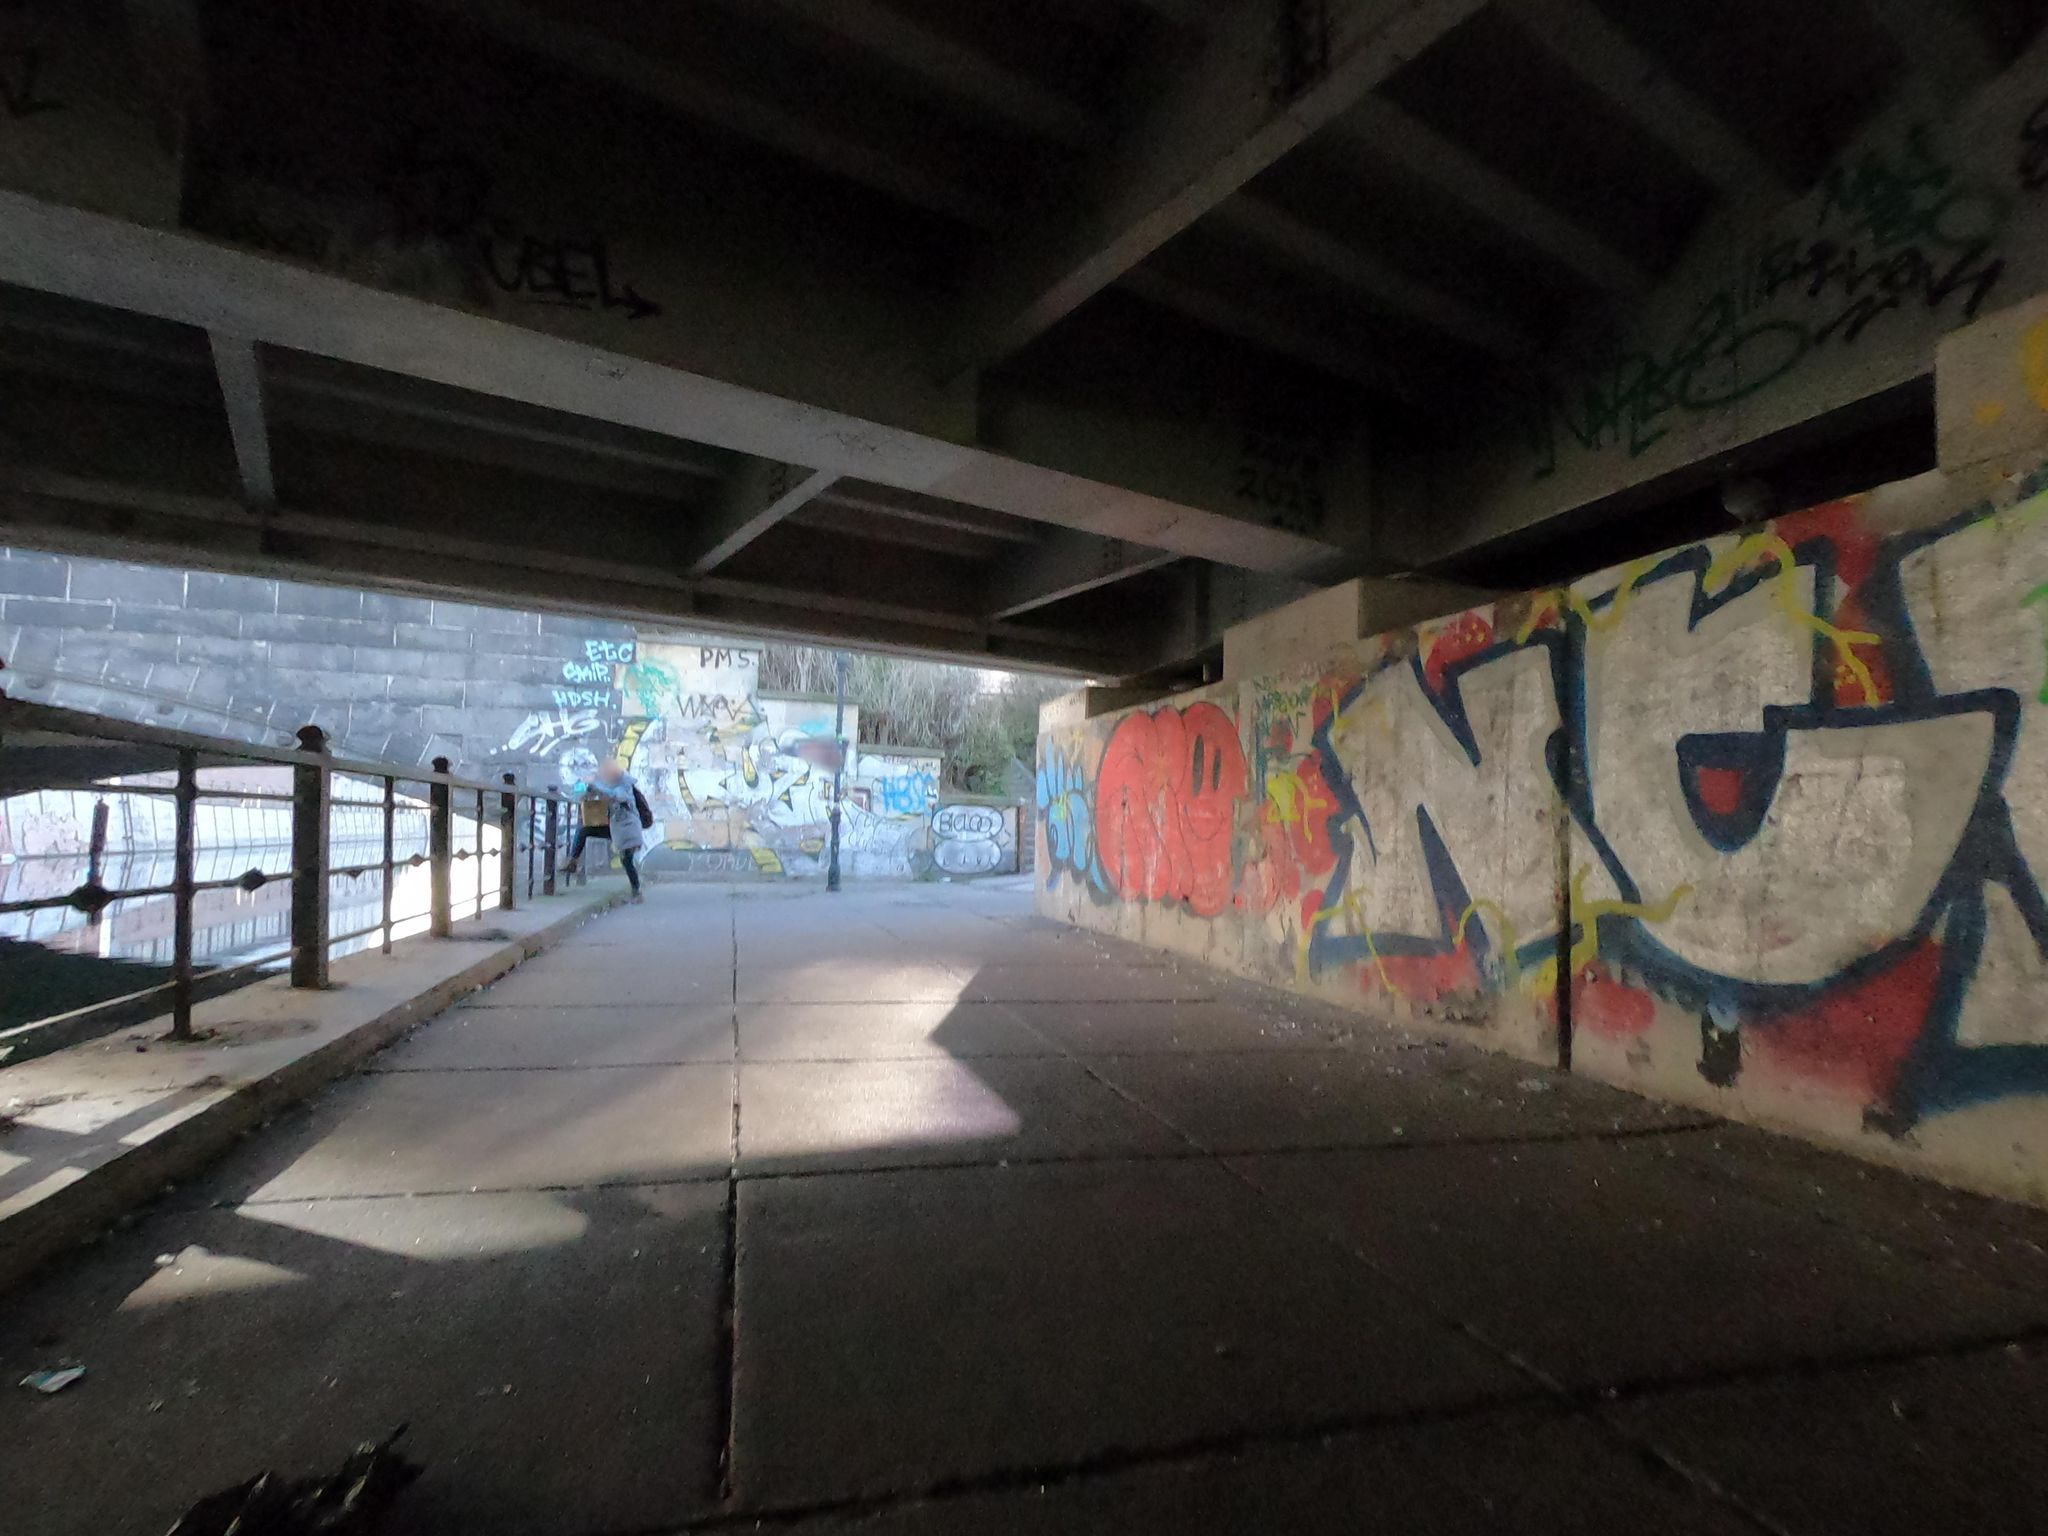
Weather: snowy
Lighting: day
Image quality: good
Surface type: cycling surface
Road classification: footway
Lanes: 4
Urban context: urban centre
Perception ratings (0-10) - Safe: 0.89, Lively: 2.03, Beautiful: 2, Boring: 6.46, Depressing: 5.36, Wealthy: 3.38